高三 · 算术
在明代珠算发明之前, 我们的先祖从春秋开始多是用算筹为工具来记数、列式和计算.算筹实际上是一根根相同长度的小木棍, 算筹有纵式和横式两种, 如图是利用算筹表示 1 9的数字, 表示多位数时, 个位用纵式, 十位用横式, 百位用纵式, 千位用横式, 以此类推, 例如, 137 可以用 7 根小木

数是 ( )

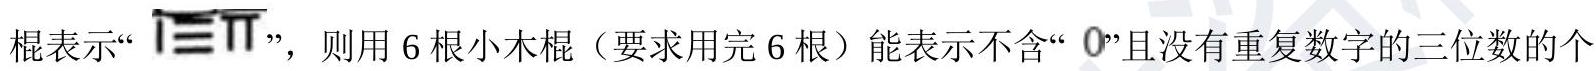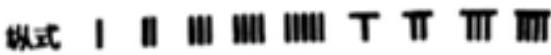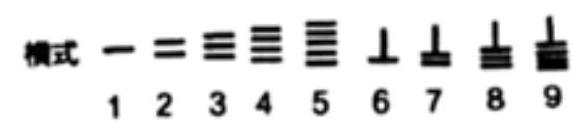
A. 12
B. 18
C. 24
D. 27
答案: C
解析: 答案: C

解：数字 $7 、 2 、 1$ 组成 6 个, 数字 $7 、 6 、 1$ 组成 6 个, 数字 $6 、 3 、 1$ 组成 6 个, 数字 $3 、 2 、 1$ 组成 6 个, 共 24 个符合要求的三位数.

故答案为: C.